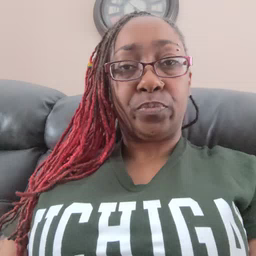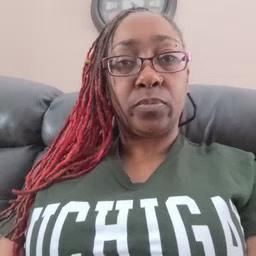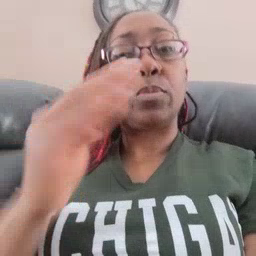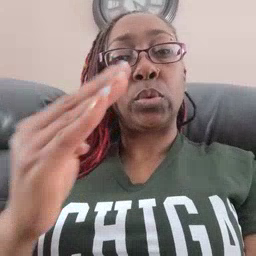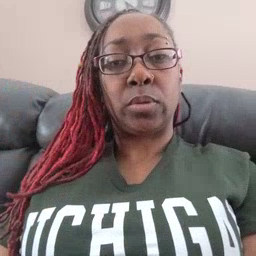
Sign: blue